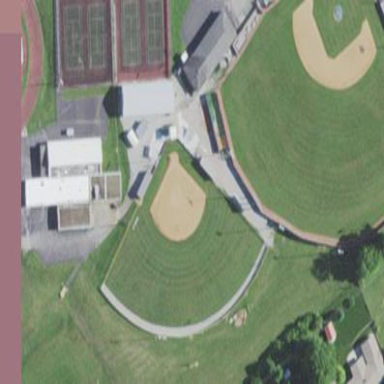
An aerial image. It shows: Baseball pitch for leisure and sports activities.